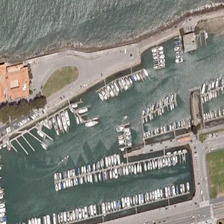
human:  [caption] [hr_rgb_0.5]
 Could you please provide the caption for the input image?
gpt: this port is full of ships while the road on its bank is bustling .

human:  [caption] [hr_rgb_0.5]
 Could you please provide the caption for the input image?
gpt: here is a ploygon port between the sea and road with cars  where boats are moored side by side .

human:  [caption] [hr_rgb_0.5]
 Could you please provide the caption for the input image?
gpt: here is a ploygon port between the sea and road with cars  where boats are moored side by side .

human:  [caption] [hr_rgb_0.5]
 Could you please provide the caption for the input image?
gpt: here is a ploygon port between the sea and road with cars  where boats are moored side by side .

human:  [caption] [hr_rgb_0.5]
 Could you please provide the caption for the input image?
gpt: many boats are orderly in a port with a wharf .